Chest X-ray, AP view. Patient: 21 years old, sex F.
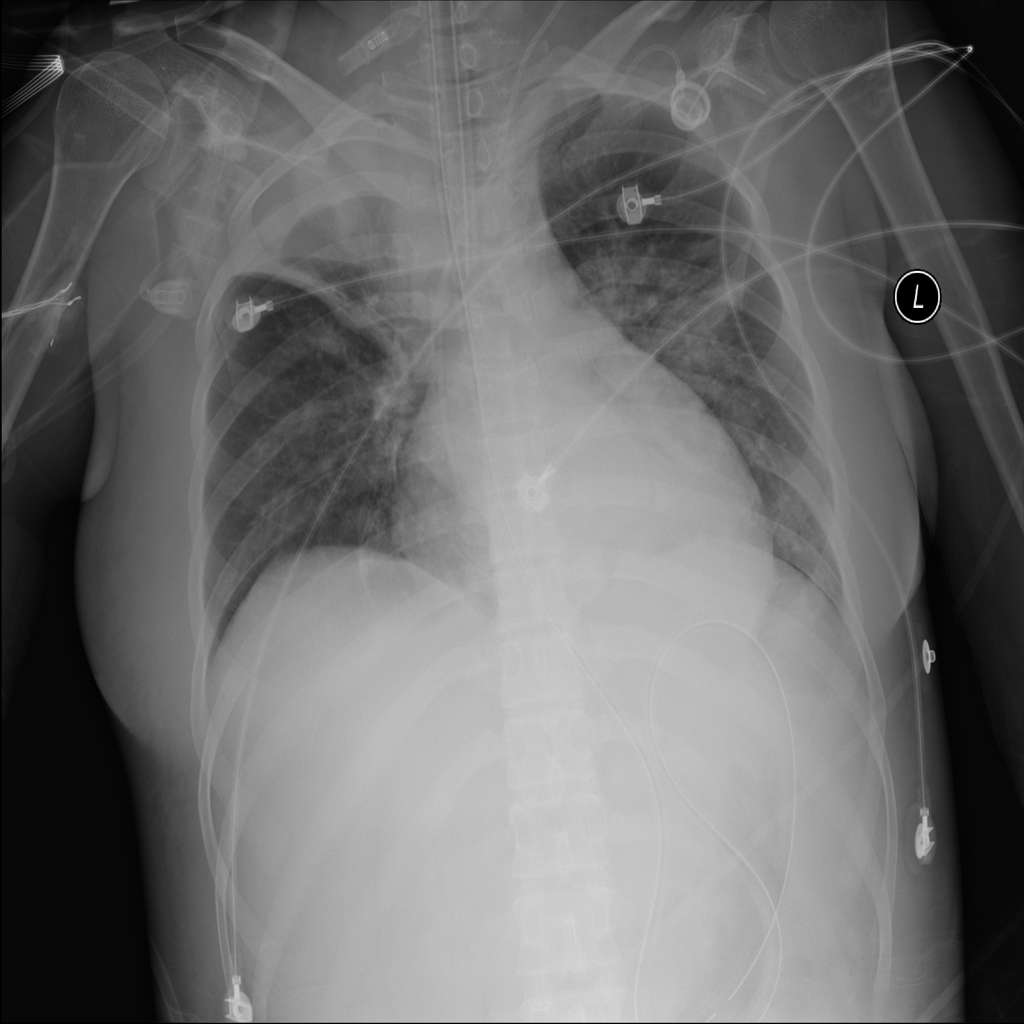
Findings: No Finding